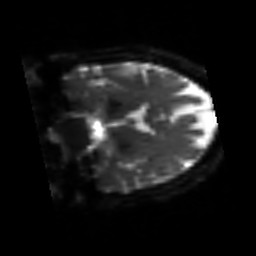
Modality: sbref
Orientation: coronal
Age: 71
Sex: female
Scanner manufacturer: siemens
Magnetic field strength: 3 T
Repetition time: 3.2 s
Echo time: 0.081 s